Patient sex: M
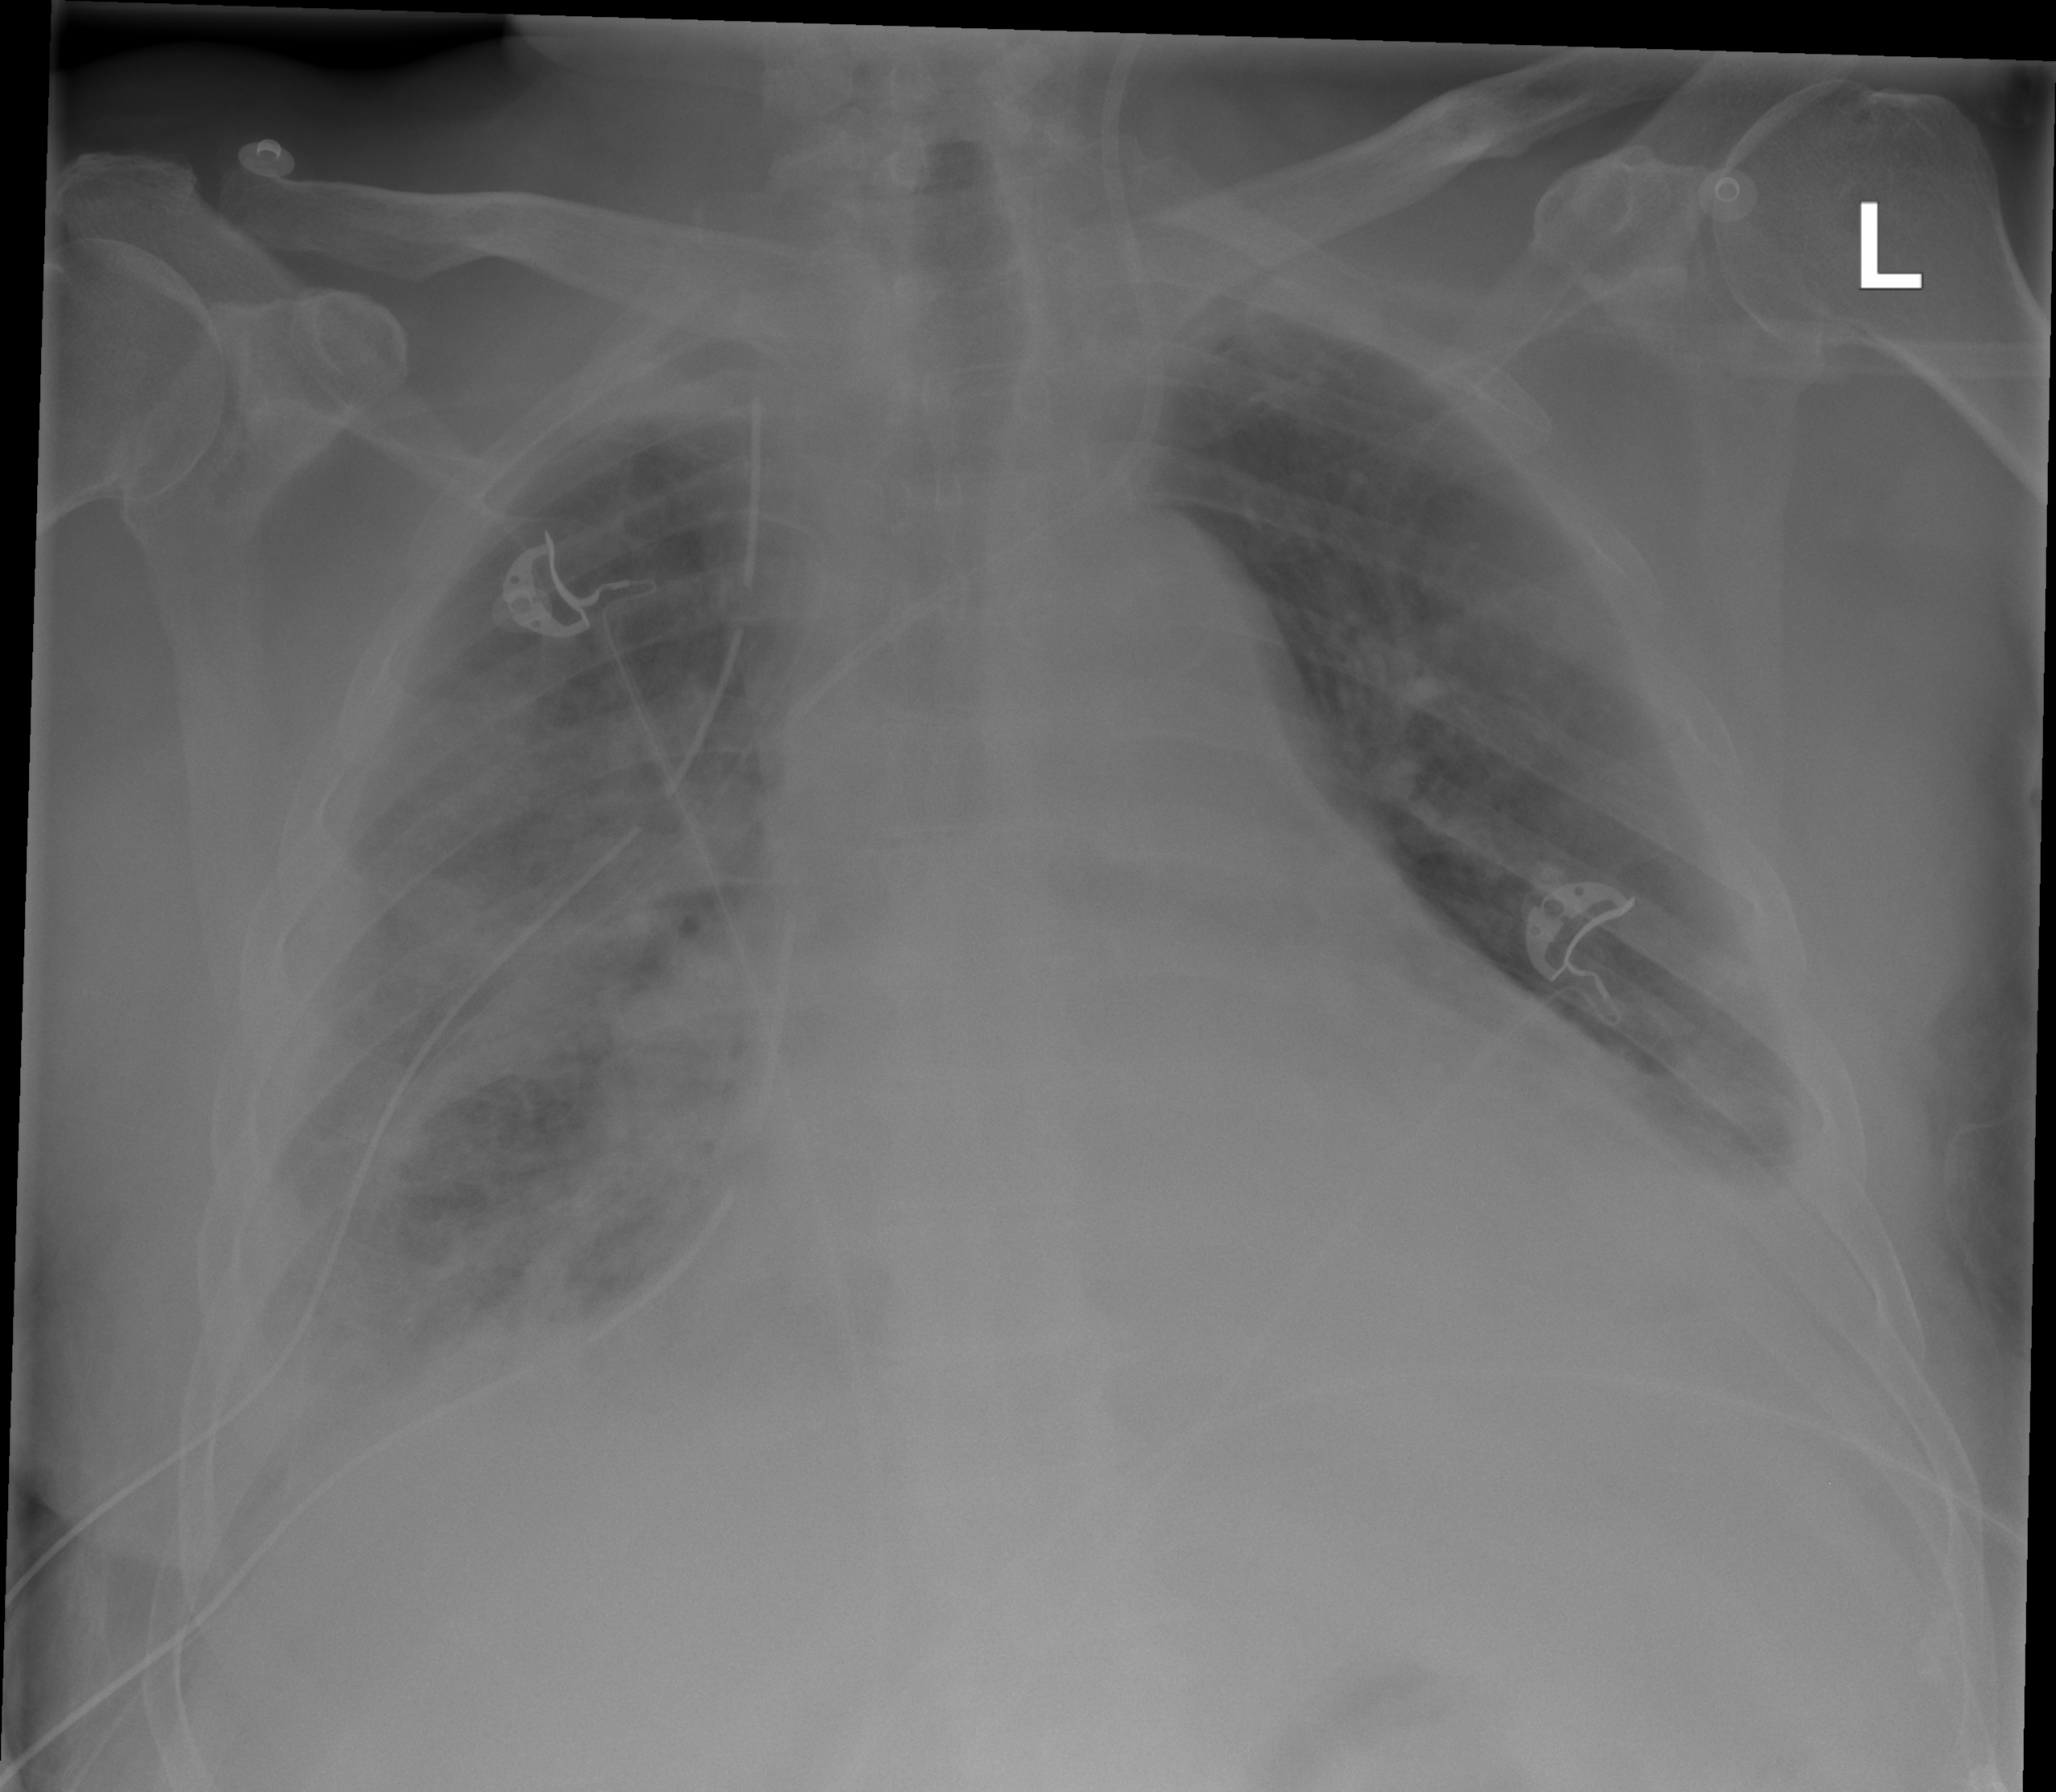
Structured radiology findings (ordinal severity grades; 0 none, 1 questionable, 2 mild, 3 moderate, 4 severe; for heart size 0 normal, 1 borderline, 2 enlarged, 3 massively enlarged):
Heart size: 2
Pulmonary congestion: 1
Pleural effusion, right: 2
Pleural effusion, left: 2
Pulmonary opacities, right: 3
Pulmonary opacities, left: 1
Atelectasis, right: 3
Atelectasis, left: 2